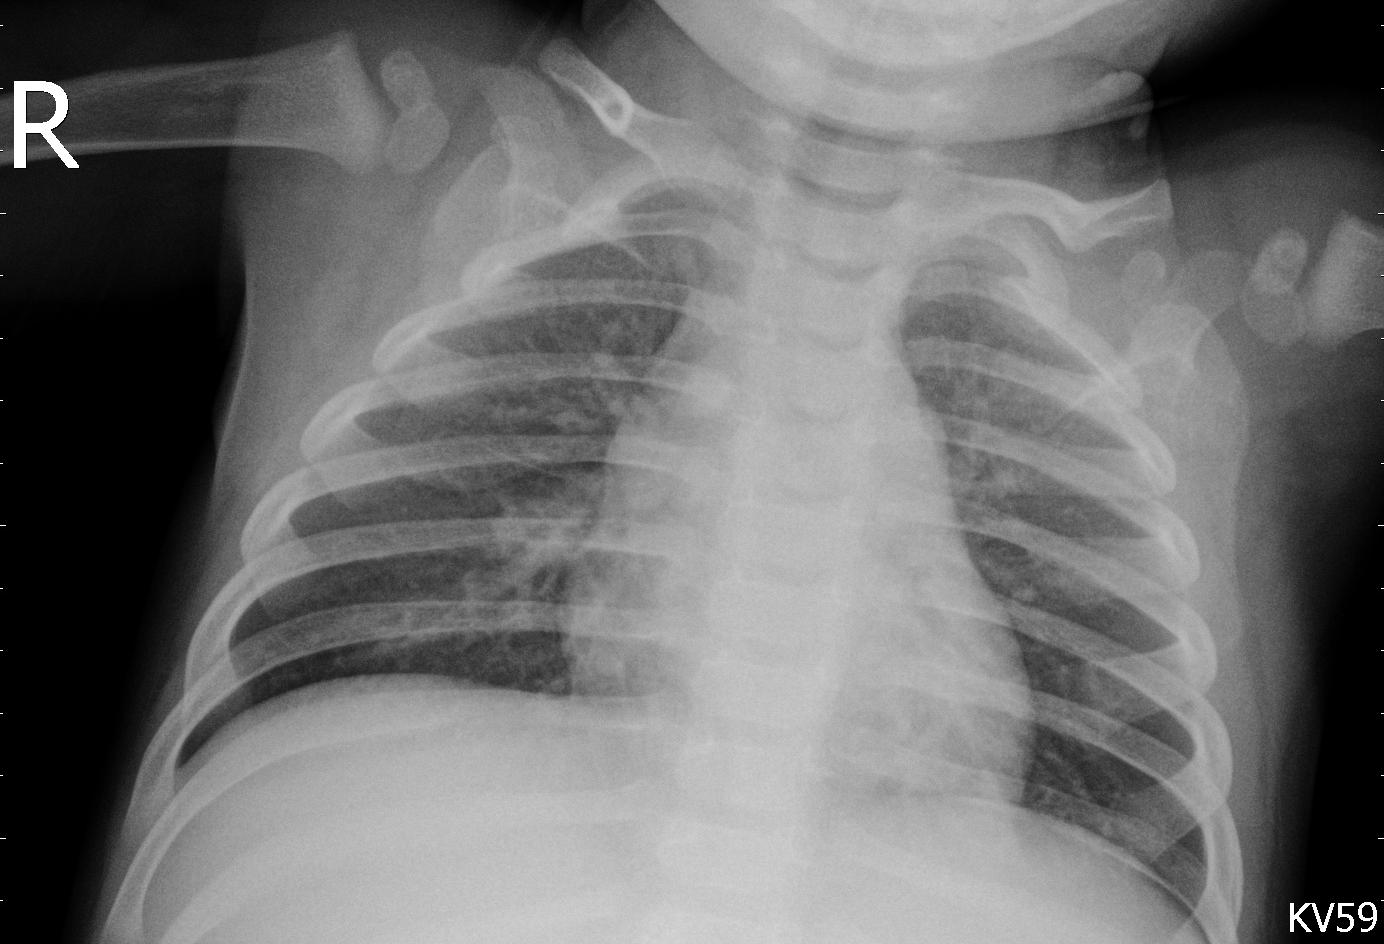
Diagnosis: PNEUMONIA